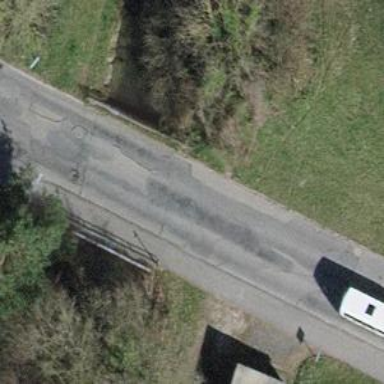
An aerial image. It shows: Asphalt tertiary road on bridge.